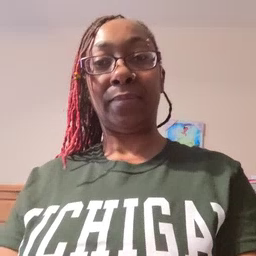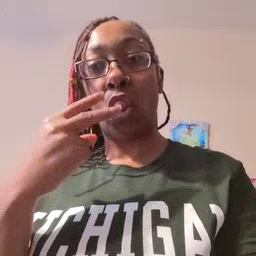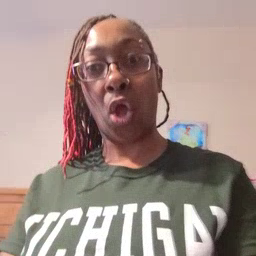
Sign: look